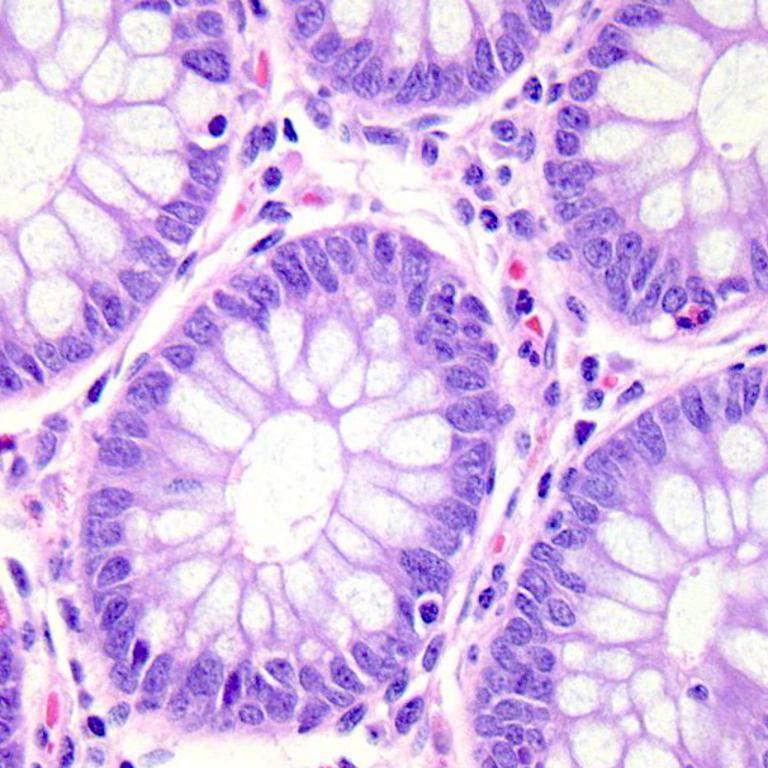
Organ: colon
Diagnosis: benign